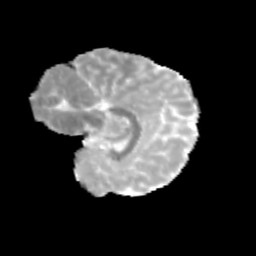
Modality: MD
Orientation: sagittal
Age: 13
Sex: male
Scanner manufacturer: siemens
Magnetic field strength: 3 T
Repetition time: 3.8 s
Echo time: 0.07 s